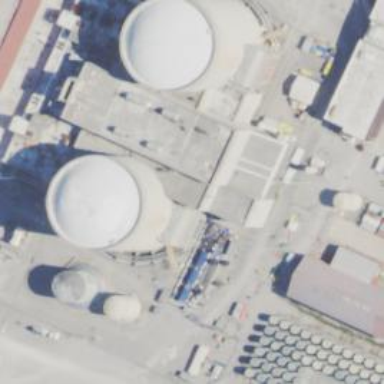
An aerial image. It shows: Nuclear power generator.